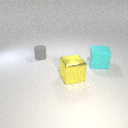
large cyan rubber cube behind large yellow metal cube